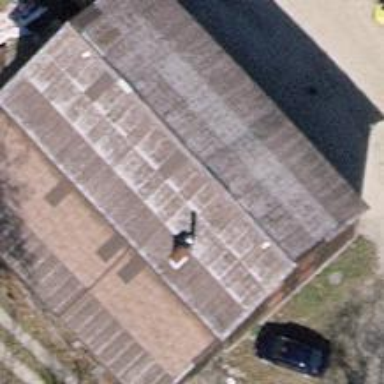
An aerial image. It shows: Building with gabled roof made of light grey eternit material. The building itself is saddlebrown color and the roof is oriented along the structure.